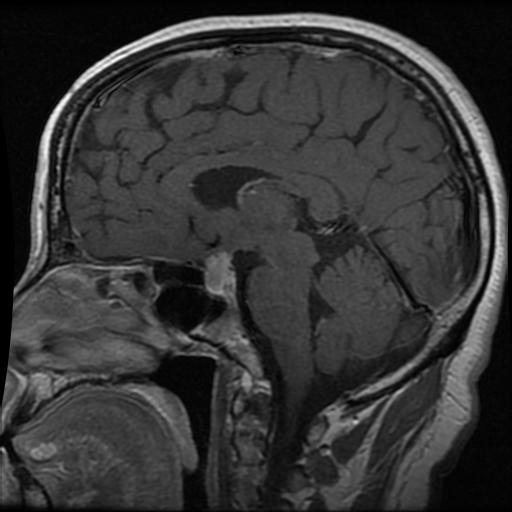
Label: pituitary